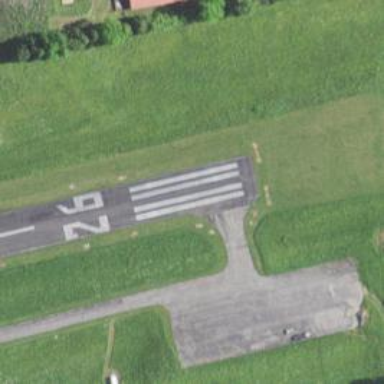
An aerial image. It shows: Runway surface made of asphalt at airport.